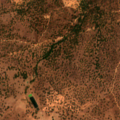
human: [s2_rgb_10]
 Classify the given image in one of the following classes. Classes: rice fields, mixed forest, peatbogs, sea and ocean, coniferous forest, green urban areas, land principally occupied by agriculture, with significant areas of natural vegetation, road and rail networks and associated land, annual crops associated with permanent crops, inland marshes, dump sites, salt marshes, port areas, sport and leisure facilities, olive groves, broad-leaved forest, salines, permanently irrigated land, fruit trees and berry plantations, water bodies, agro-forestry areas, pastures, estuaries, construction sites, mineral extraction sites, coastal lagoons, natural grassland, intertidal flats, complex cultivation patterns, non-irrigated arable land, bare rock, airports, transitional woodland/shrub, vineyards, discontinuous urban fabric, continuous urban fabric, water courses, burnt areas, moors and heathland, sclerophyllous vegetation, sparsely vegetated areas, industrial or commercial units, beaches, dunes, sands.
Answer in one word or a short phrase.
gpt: agro-forestry areas